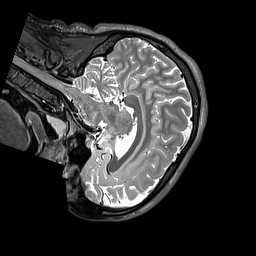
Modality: T2w
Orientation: sagittal
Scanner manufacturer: siemens
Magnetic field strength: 3 T
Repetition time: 3.2 s
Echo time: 0.406 s